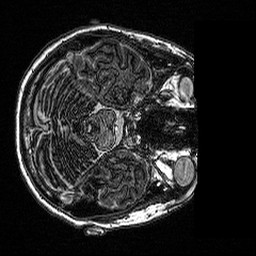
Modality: MP2RAGE
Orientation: axial
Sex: female
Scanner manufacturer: siemens
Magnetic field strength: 3 T
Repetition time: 5 s
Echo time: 0.00292 s